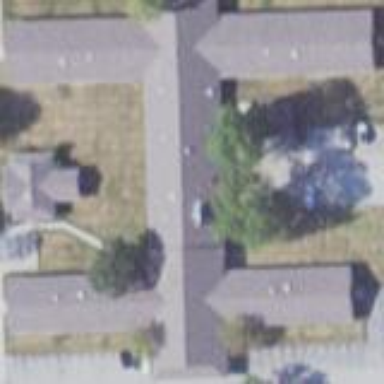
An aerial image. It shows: Nursing home building.